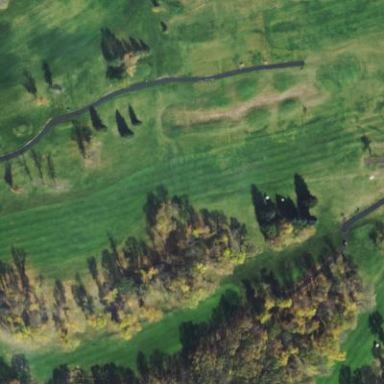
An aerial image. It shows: Golf fairway in the image.